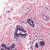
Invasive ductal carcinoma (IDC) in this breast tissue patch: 0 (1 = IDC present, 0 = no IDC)